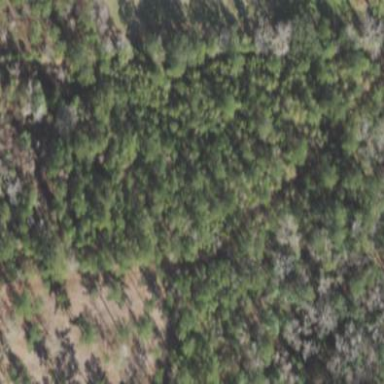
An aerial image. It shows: Mixed leaf woodland.